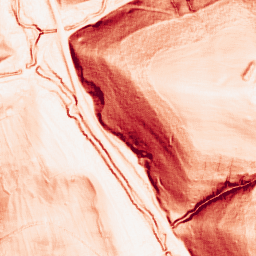
Category: morphological
Decomposition family: morphological_gradient
Decomposition parameters: size: 3
shape: square
Upsampling method: lanczos
Upsampling parameters: scale: 8
Upsampling scale: 8